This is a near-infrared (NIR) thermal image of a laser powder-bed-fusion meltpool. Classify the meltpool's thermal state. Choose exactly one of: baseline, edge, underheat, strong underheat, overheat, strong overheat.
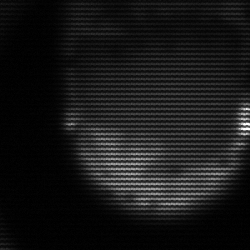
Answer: edge